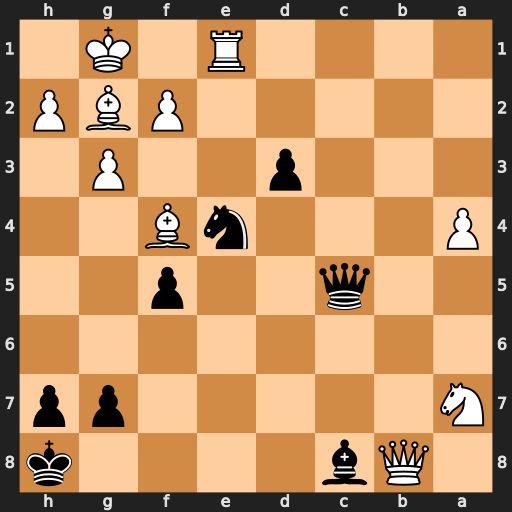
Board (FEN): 1Qb4k/N5pp/8/2q2p2/P3nB2/3p2P1/5PBP/4R1K1
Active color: b
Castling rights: -
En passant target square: -
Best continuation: Qxf2+ Kh1 Qxe1+ Bf1 Qxf1#